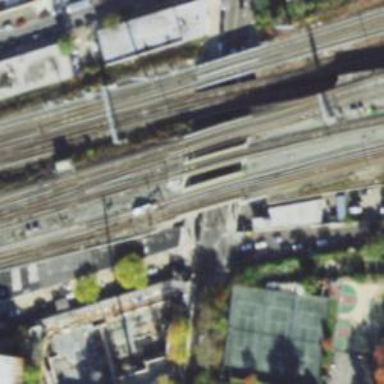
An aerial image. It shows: Railway signal.